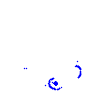
Particle: kaon